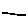
Label: line